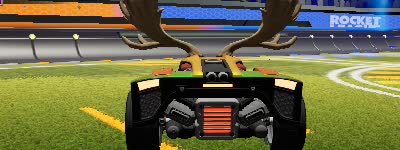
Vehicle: breakout